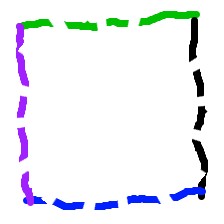
Shape: square